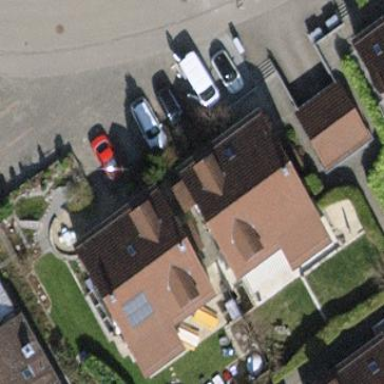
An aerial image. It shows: House with gabled roof. The roof extends across the building.